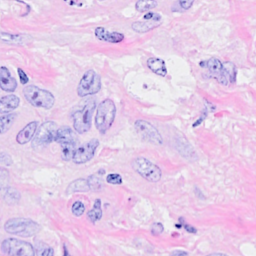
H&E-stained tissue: Breast